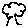
Label: tree